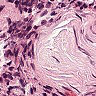
Metastatic tissue present: no